Interaction volume radius: 5 \u00c5
Interaction volume height: 20 \u00c5
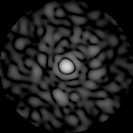
Disorder parameter: 0.8093